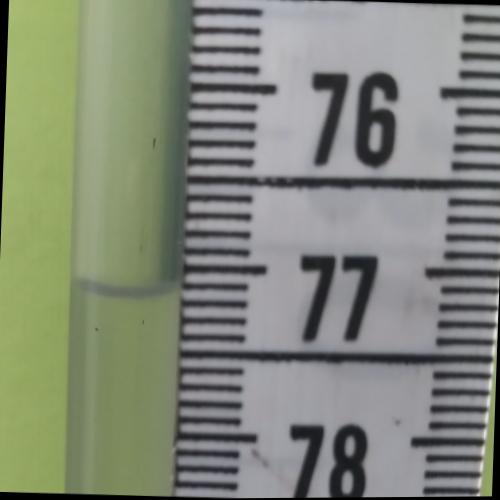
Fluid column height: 77.1 cm